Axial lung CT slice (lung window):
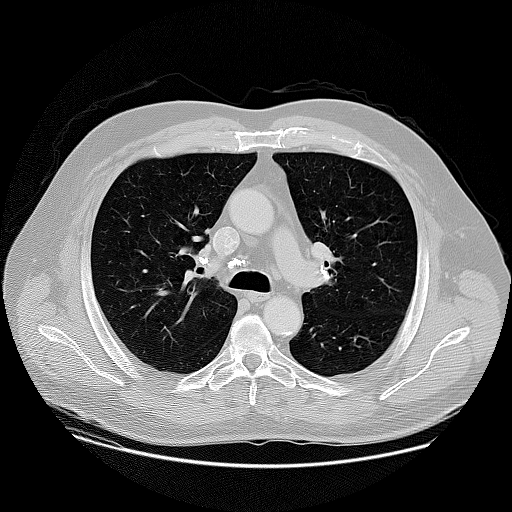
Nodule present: no